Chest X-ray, PA view. Patient: 74 years old, sex M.
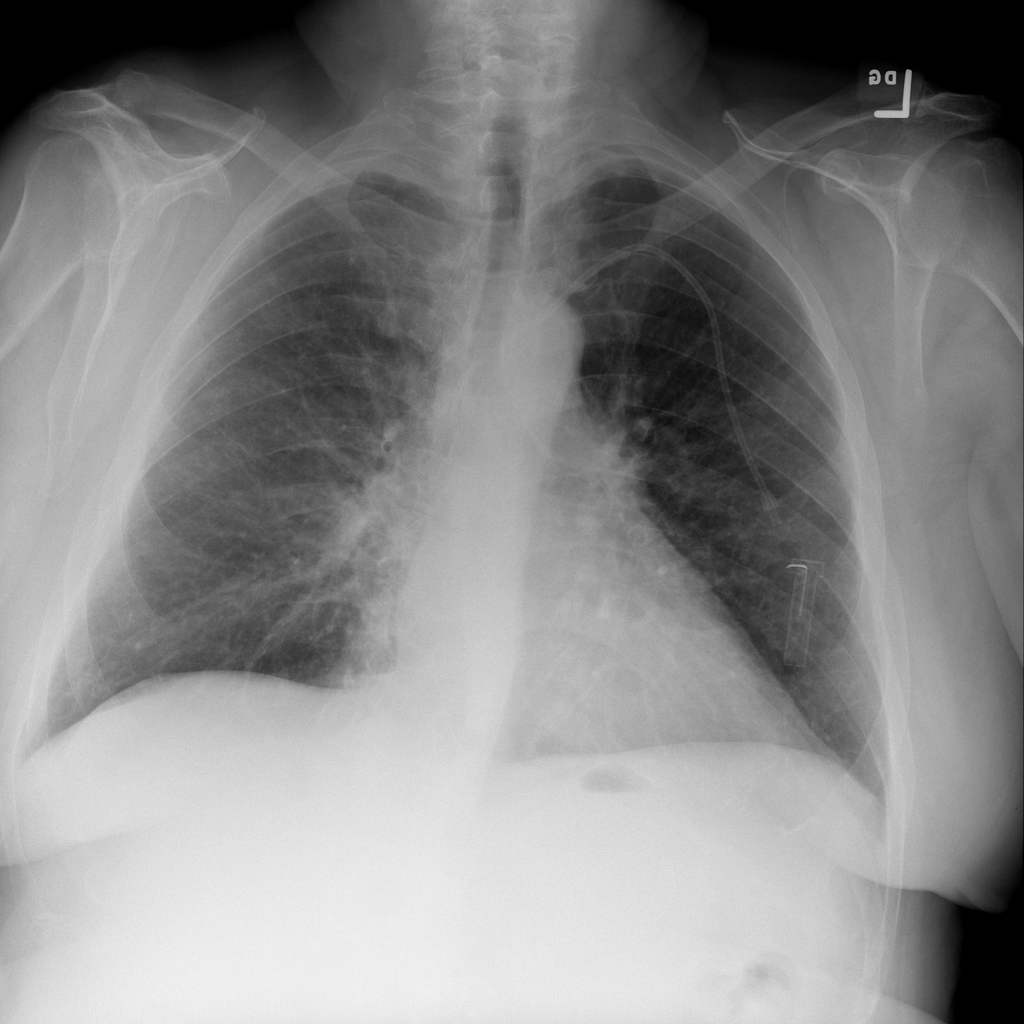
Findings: No Finding